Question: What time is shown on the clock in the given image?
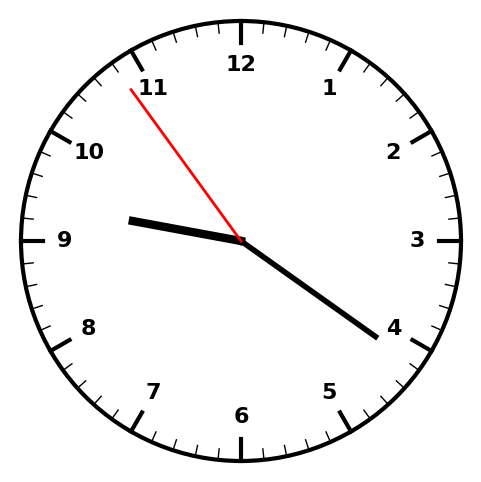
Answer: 09:20:54